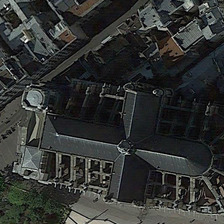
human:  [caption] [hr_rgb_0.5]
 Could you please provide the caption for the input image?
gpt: there are many houses around the church .

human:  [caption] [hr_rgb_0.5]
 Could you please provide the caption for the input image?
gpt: there is a magnificent church beside the road .

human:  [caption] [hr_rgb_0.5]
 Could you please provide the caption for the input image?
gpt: there is a magnificent church beside the road .

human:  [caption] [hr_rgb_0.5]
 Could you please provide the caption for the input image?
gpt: there are many houses around the church .

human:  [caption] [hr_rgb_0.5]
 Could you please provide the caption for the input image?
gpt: there is a magnificent church beside the road .